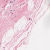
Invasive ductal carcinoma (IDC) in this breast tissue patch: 0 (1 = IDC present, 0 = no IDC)